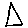
Label: triangle